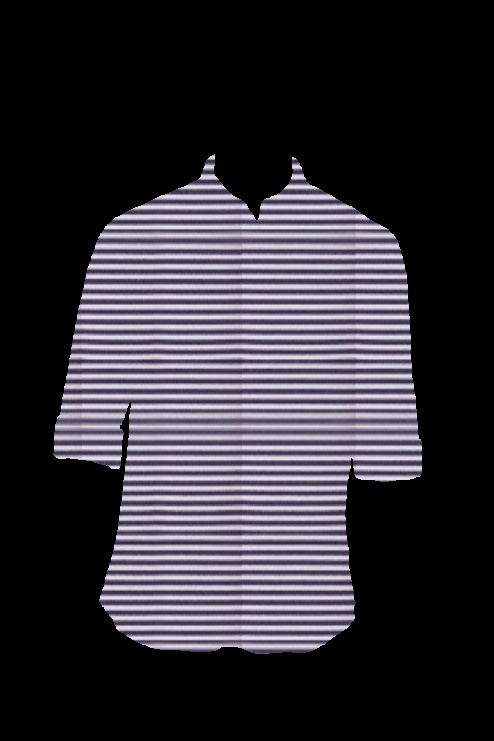
purple stripe tee